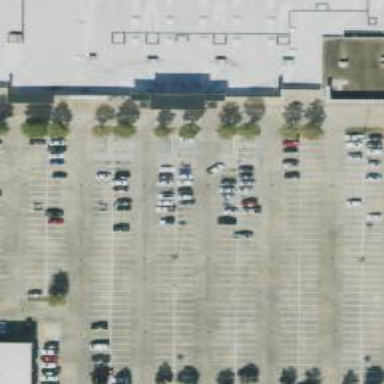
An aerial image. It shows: Parking space is available.